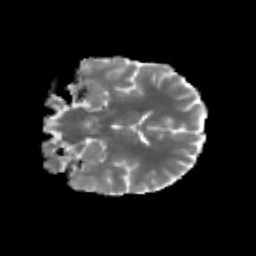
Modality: MD
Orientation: coronal
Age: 26
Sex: female
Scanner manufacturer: siemens
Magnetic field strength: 3 T
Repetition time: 3.5 s
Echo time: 0.125 s